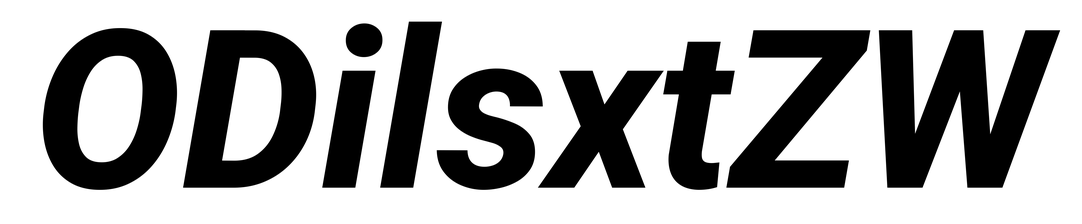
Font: Roboto-Italic_ExtraBold_Italic